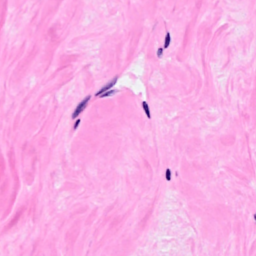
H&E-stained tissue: Breast